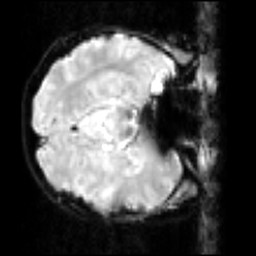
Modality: inplaneT2
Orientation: axial
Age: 27
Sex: female